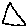
Label: triangle